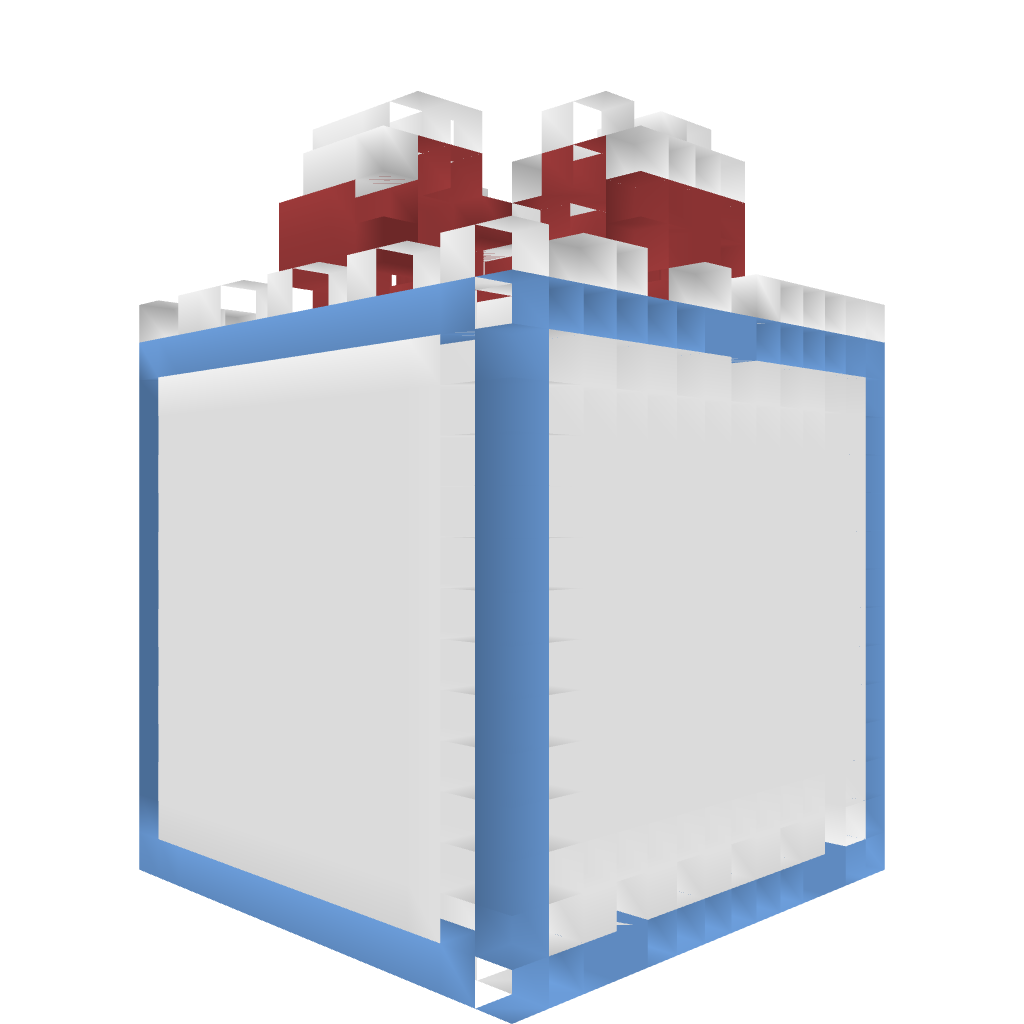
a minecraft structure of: Ice Slime good quality